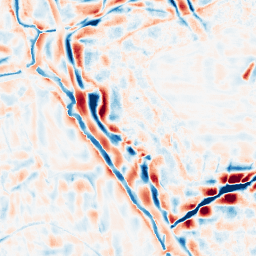
Category: wavelet
Decomposition family: wavelet_dwt
Decomposition parameters: wavelet: sym4
level: 4
Upsampling method: sinc_blackman
Upsampling parameters: scale: 2
kernel_size: 16
Upsampling scale: 2